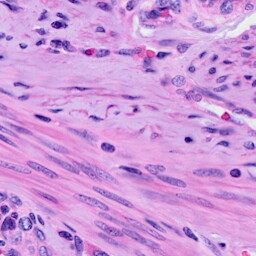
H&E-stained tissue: Cervix